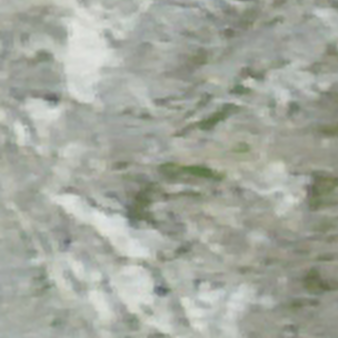
Label: other